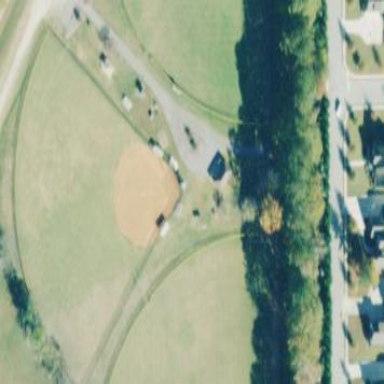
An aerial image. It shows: Softball pitch for leisure sports.